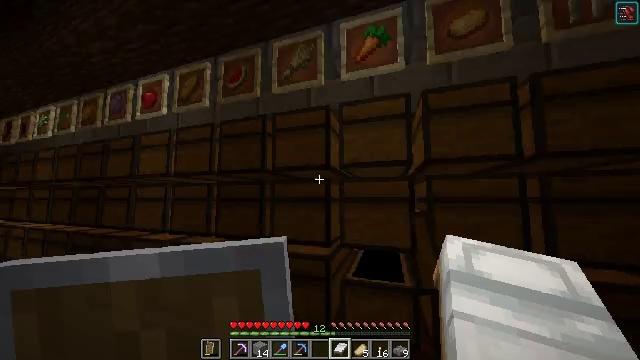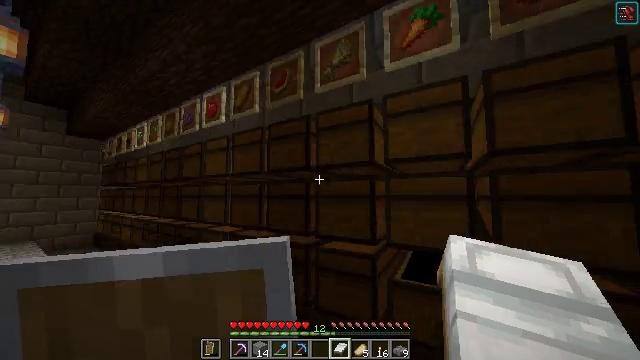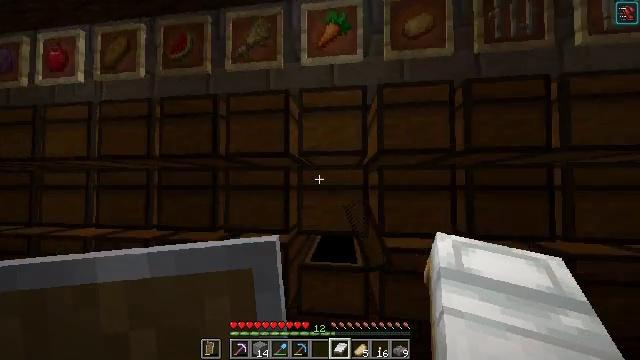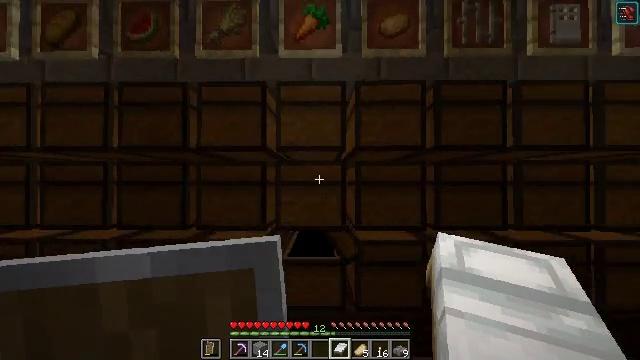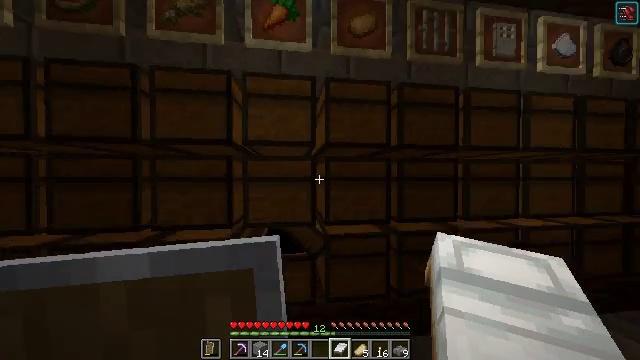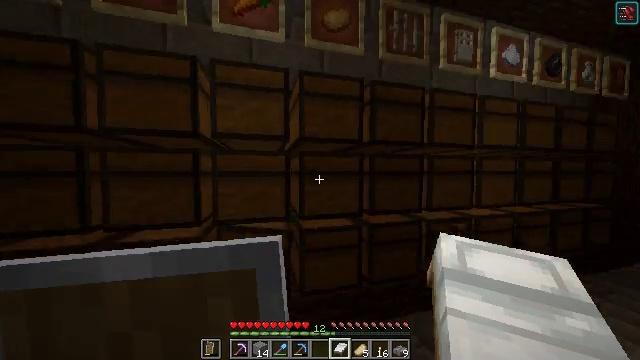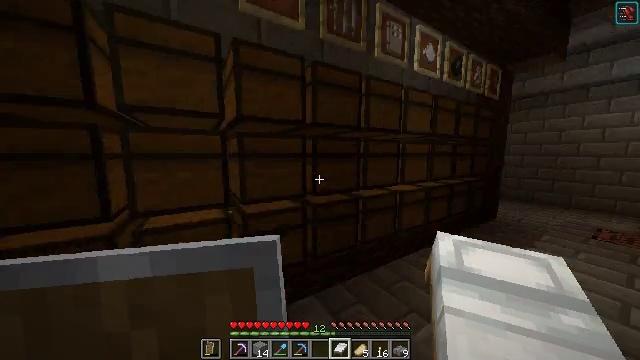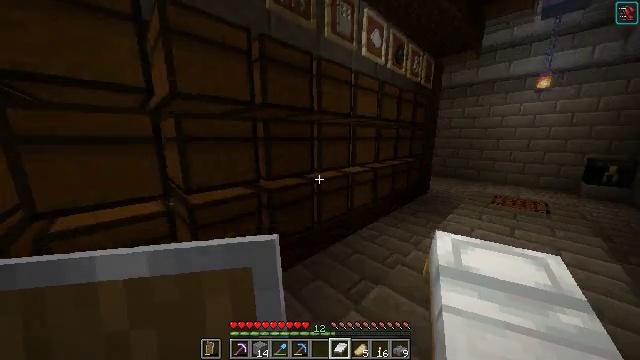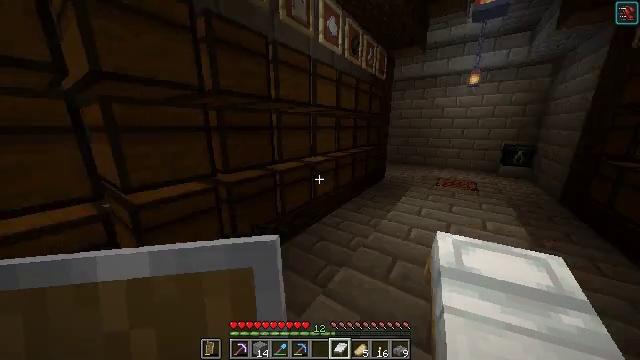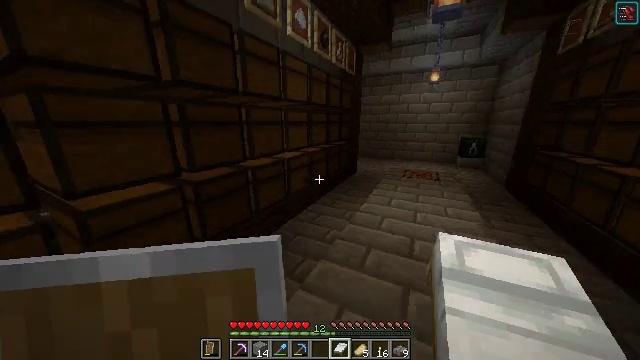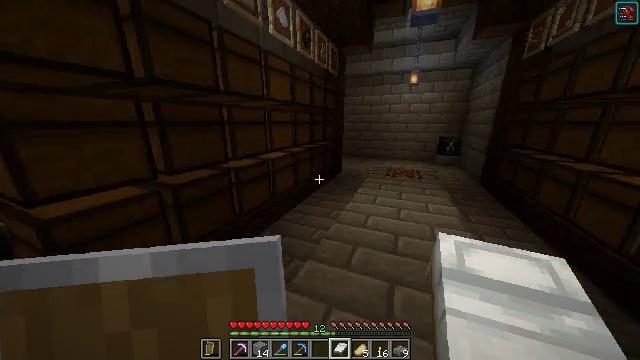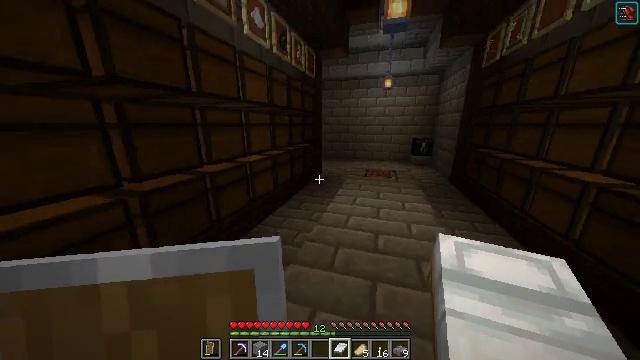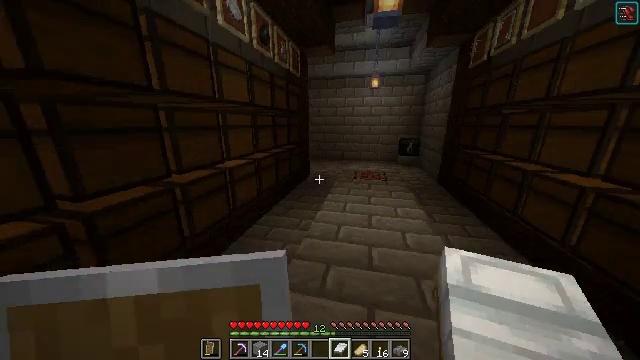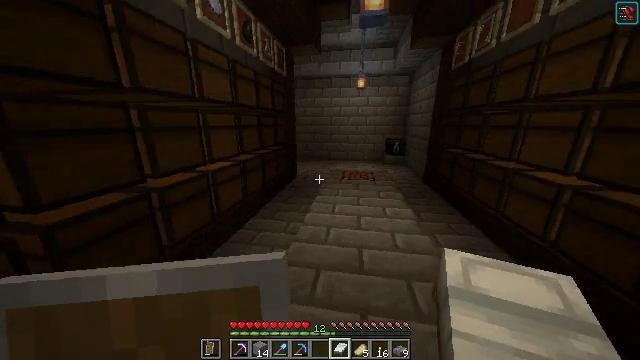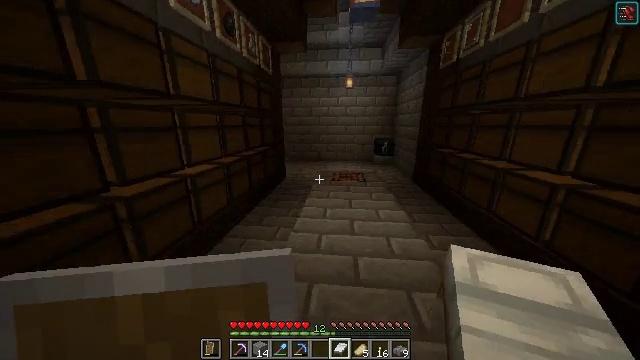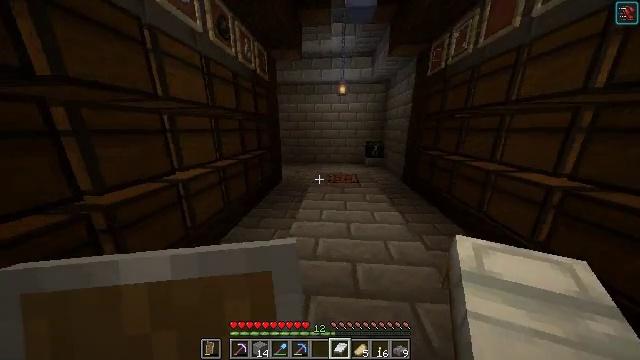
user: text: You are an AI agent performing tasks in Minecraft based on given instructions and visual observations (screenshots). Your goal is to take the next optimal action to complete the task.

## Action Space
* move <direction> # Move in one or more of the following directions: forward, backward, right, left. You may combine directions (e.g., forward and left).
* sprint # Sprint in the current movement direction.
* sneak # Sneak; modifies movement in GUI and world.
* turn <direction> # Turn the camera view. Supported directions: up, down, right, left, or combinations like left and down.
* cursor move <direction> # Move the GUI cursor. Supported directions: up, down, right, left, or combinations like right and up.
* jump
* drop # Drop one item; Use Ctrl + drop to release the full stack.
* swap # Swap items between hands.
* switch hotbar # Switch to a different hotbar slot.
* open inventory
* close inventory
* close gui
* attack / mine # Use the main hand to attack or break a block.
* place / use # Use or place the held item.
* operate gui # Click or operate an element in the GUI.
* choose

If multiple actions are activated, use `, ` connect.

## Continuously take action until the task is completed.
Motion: motion action
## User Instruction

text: Create an oak sign using the crafting table.
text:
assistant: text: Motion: no_op
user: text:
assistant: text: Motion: turn right and down
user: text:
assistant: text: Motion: turn right and down
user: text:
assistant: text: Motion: turn right and down
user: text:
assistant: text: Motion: turn right and down
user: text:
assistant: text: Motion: turn right and down
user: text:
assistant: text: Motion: turn right and down
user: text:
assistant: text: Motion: turn right and down
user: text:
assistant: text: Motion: turn right and down
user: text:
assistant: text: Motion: turn right
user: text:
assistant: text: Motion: move forward, turn right
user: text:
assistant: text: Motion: move forward, turn right
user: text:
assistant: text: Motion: turn right
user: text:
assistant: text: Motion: move forward, turn right
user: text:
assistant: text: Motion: move forward, turn right
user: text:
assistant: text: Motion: move forward
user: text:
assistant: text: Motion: move forward
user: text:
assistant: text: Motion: move forward
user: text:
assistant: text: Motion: move forward
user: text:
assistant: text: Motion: move forward
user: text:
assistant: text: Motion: move forward
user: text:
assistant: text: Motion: move forward
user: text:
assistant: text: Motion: move forward
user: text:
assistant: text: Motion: move forward
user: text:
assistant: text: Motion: move forward
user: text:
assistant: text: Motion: move forward, turn left
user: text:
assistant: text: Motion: move forward, turn left
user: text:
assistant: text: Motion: move forward and move right, turn left
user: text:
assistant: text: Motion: move forward and move right, turn left
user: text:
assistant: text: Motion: move forward and move right, turn left